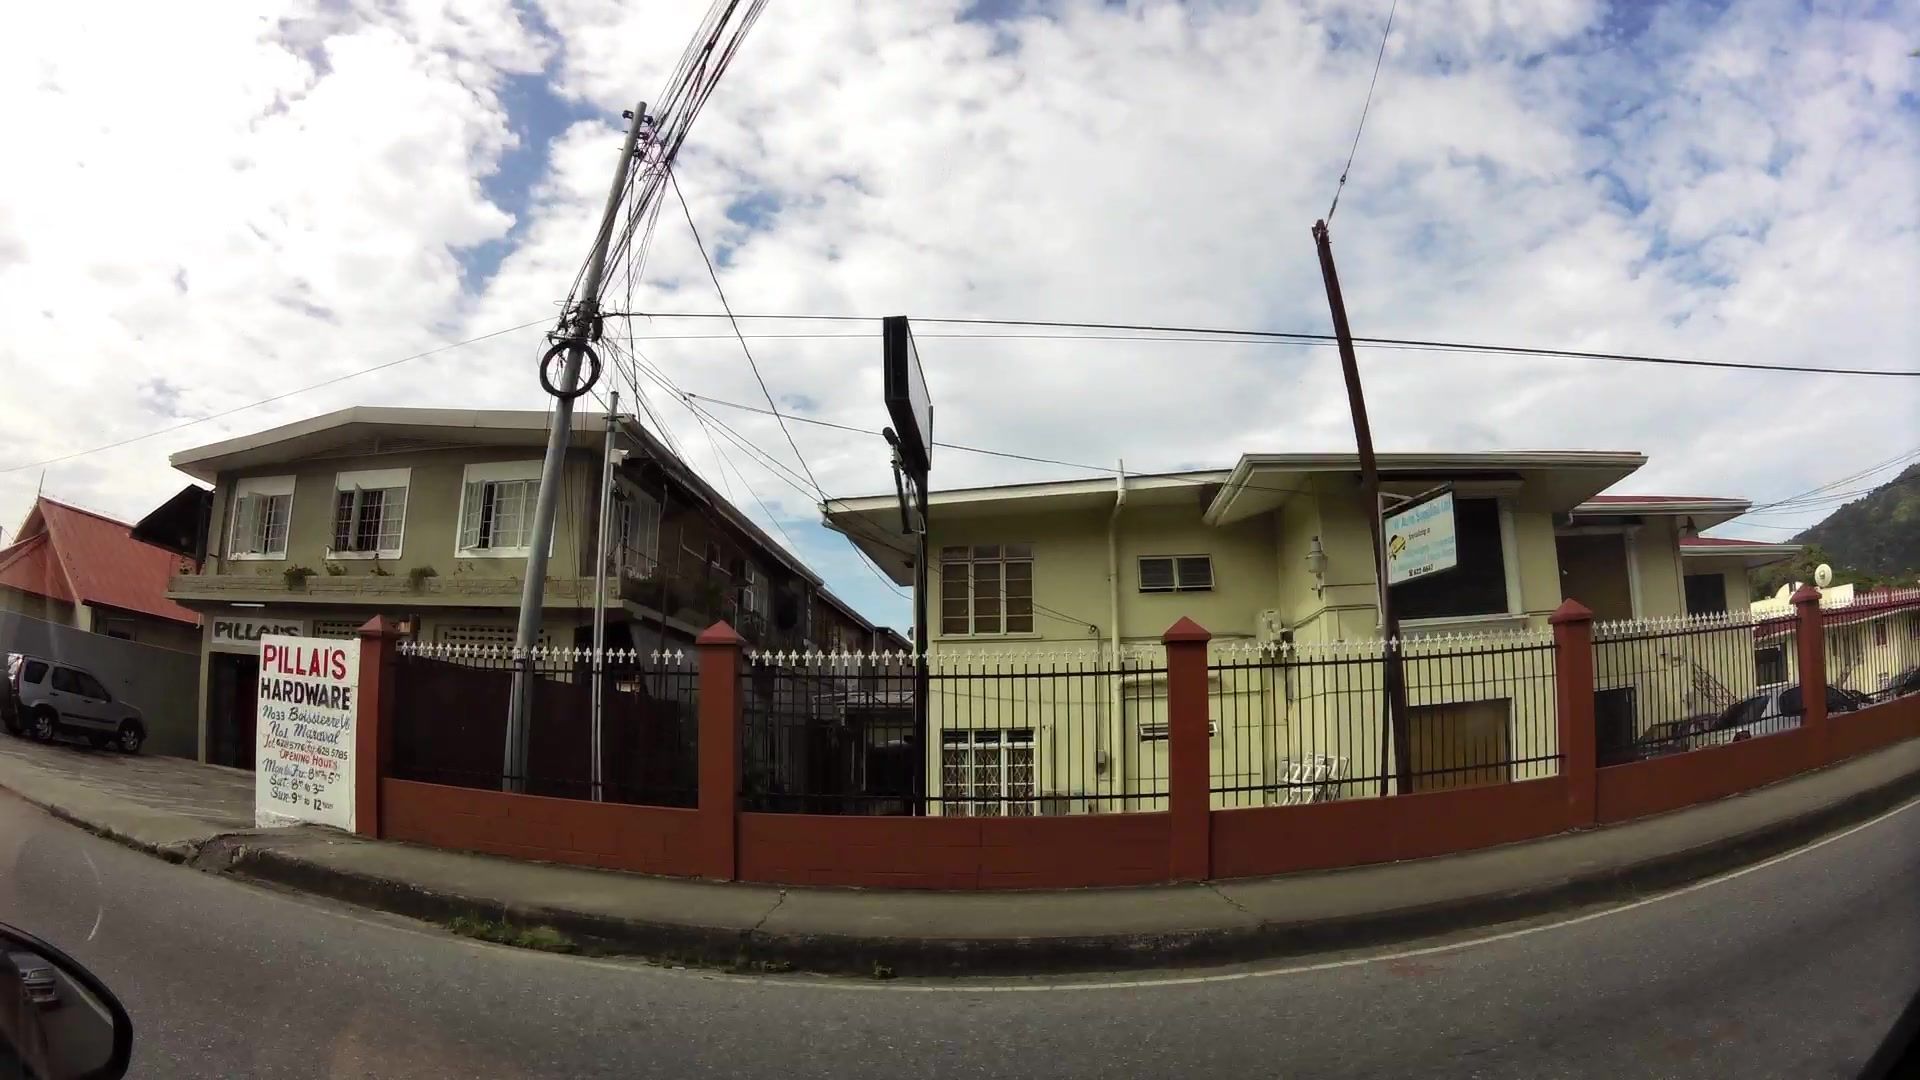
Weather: snowy
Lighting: day
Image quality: good
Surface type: driving surface
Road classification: primary
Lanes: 1
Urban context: urban centre
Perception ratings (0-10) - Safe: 4.91, Lively: 3.7, Beautiful: 5.54, Boring: 3.45, Depressing: 5.33, Wealthy: 2.87